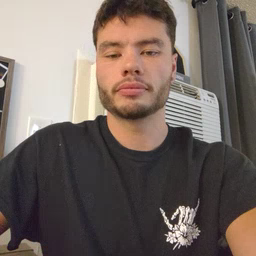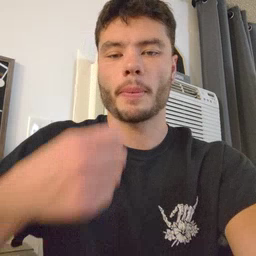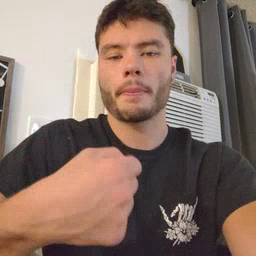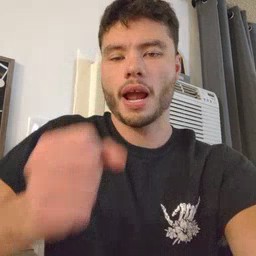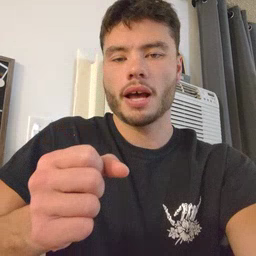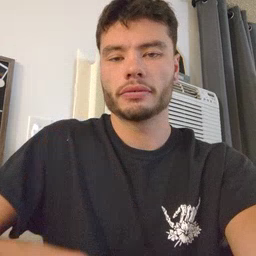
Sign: make